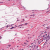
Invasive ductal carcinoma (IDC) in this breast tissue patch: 0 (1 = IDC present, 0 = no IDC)